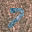
Label: 7